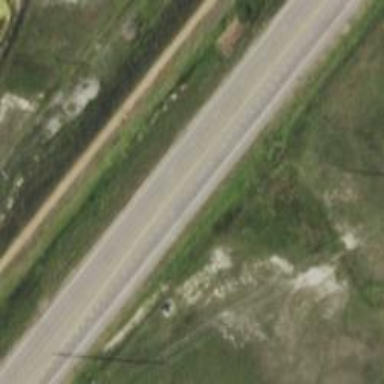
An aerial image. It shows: Trunk highway with grade1 asphalt surface.